Question: I am having issues with angular not picking up the dynamic values from my inputs.
This is what I'm trying to do. When a user clicks on map, the angular populates the hidden form fields with lat/lon, and the user then submits the form, which ends up missing data on the controller.
Here is the relevant controller code :
'''
$scope.formData = {};
$scope.submit = function(addressform) {
addressService.createAdddress($scope.formData).then(function(result) {
$scope.addressResponse = result;
}, function(err) {
alert(err);
});
}
$scope.userSelectedPoint = function () {
$scope.lat = map.getLat();
$scope.lon = map.getLon();
$scope.address = map.getAddress();
}
'''
This is the relevant HTML :
'''
<form id="address_form" name="addressform" ng-submit="submit(addressform)">
<input "lattitude" name="lattitude" type="hidden" ng-model="formData.lattitude" value="{{lat}}">
<input id="longitude" name="longitude"type="hidden" ng-model="formData.longitude" value="{{lon}}">
<p>Selected Address: {{address}}</p>
</form>
'''
Everything looks ok in the chrome inspector(random point on a map) :

However when I submit this form and print out a '$scope.formData' I get an empty object:
'''
$scope.formData
Object {}
'''
What am I doing wrong here? Why is the 'formData' in my controller empty, when obviously the value is set in the HTML as it can be seen from the screenshot I pasted?
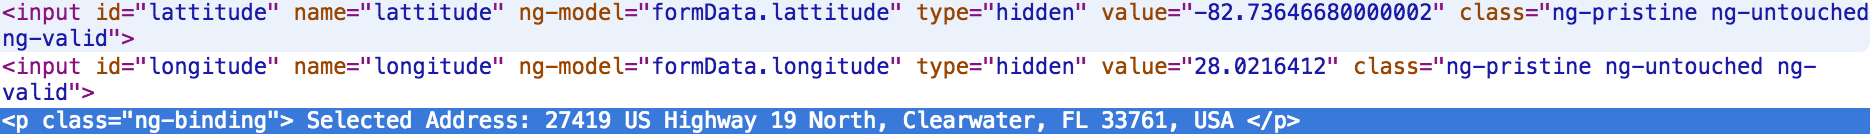
Answer: you need to assign the values to 'ng-model' variable, not to the 'value'
as
'''
<input "lattitude" name="lattitude" type="hidden" ng-model="formData.lattitude" />
<input id="longitude" name="longitude"type="hidden" ng-model="formData.longitude" />
'''
assign the value to 'formData.lattitude'.
'''
$scope.formData = {};
$scope.userSelectedPoint = function () {
$scope.formData.lattitude = map.getLat();
$scope.formData.longitude = map.getLon();
$scope.formData.address = map.getAddress();
}
'''
in angular if you provide a value to a variable and u assign that variable to input using 'ng-model' then the input is getting the value of variable, anf if we change input value variable value gets change.
so your assign the 'lattitude' property of 'formData' object to a input. that means if you change the '$scope.formData.lattitude' input value gets change.